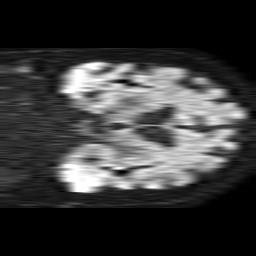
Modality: TRACE
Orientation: coronal
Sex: male
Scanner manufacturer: philips
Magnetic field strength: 1.5 T
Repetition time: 4.6 s
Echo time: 0.08724 s